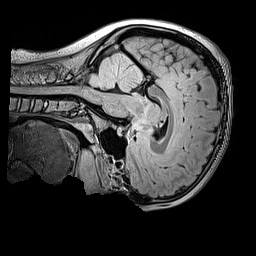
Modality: FLAIR
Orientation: sagittal
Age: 12
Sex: male
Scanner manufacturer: siemens
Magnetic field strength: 3 T
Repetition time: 5 s
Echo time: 0.388 s